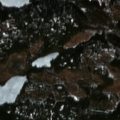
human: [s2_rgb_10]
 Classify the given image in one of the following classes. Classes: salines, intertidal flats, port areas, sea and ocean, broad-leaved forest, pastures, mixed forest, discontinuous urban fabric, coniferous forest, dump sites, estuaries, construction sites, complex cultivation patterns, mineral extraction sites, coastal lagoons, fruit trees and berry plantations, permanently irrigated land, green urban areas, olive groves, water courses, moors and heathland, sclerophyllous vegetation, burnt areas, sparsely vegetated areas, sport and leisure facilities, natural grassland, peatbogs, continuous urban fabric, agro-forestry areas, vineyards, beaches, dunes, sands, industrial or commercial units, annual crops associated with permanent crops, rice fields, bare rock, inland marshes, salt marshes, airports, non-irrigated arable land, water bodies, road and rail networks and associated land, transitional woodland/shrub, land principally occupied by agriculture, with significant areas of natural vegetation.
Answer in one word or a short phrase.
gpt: coniferous forest, mixed forest, transitional woodland/shrub